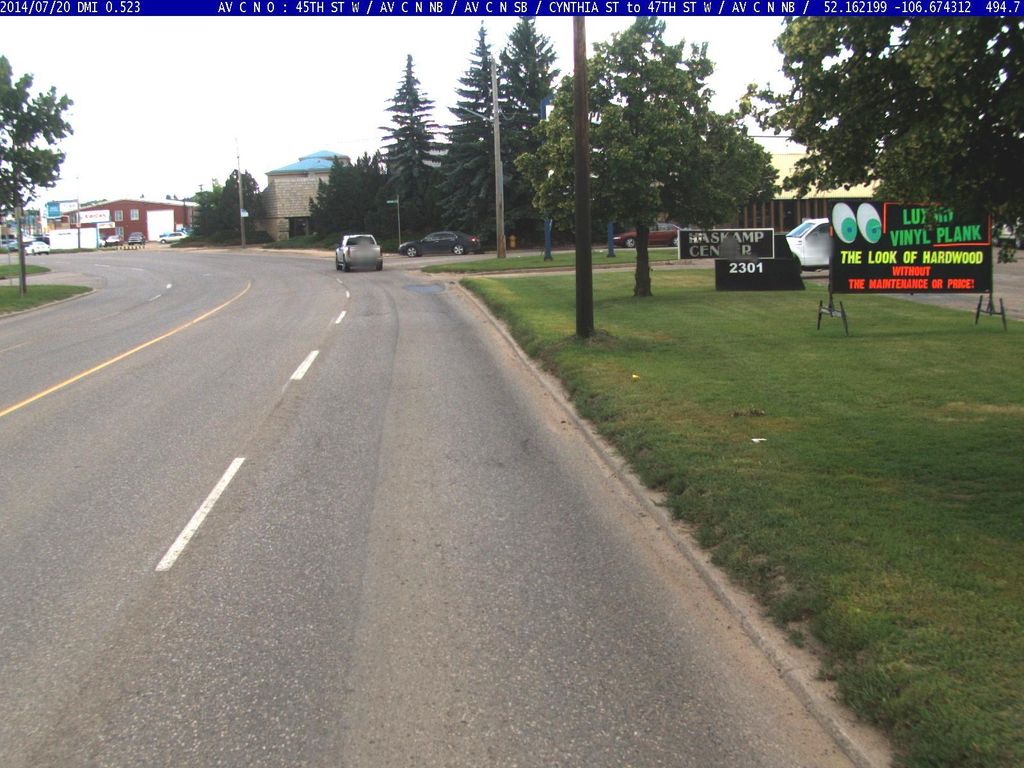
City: saskatoon